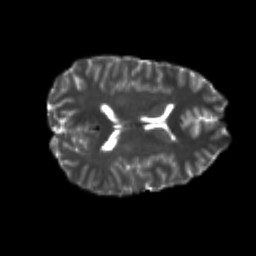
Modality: T2w
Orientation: axial
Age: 20
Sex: female
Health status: healthy
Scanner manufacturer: philips
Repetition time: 7.393 s
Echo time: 0.08599 s